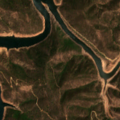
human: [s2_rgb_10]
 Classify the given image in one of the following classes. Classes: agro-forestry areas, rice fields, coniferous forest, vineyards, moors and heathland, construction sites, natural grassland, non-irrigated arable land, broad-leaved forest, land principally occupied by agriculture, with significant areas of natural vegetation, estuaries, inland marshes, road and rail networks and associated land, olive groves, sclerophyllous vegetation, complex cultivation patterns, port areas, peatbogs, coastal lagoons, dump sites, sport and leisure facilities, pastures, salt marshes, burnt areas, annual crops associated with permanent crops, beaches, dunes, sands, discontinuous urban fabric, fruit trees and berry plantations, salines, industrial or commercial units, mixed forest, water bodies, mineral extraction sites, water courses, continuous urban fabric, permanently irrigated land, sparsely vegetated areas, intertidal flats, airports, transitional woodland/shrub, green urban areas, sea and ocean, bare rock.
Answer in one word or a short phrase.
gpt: sclerophyllous vegetation, transitional woodland/shrub, water bodies